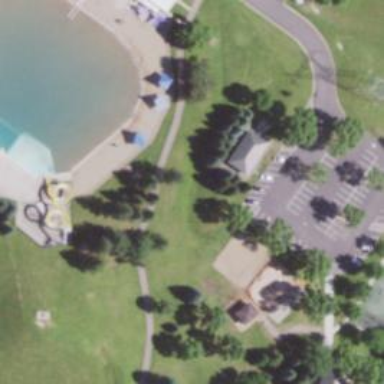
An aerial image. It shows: Disc golf tee.